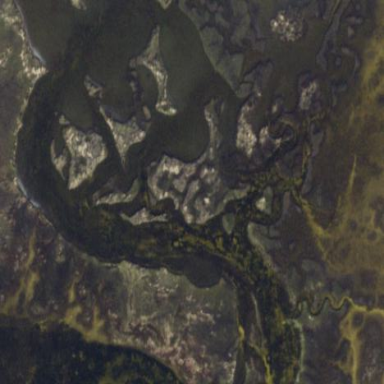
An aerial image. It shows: Saltmarsh wetland.